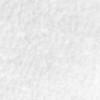
Label: no_change